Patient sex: M
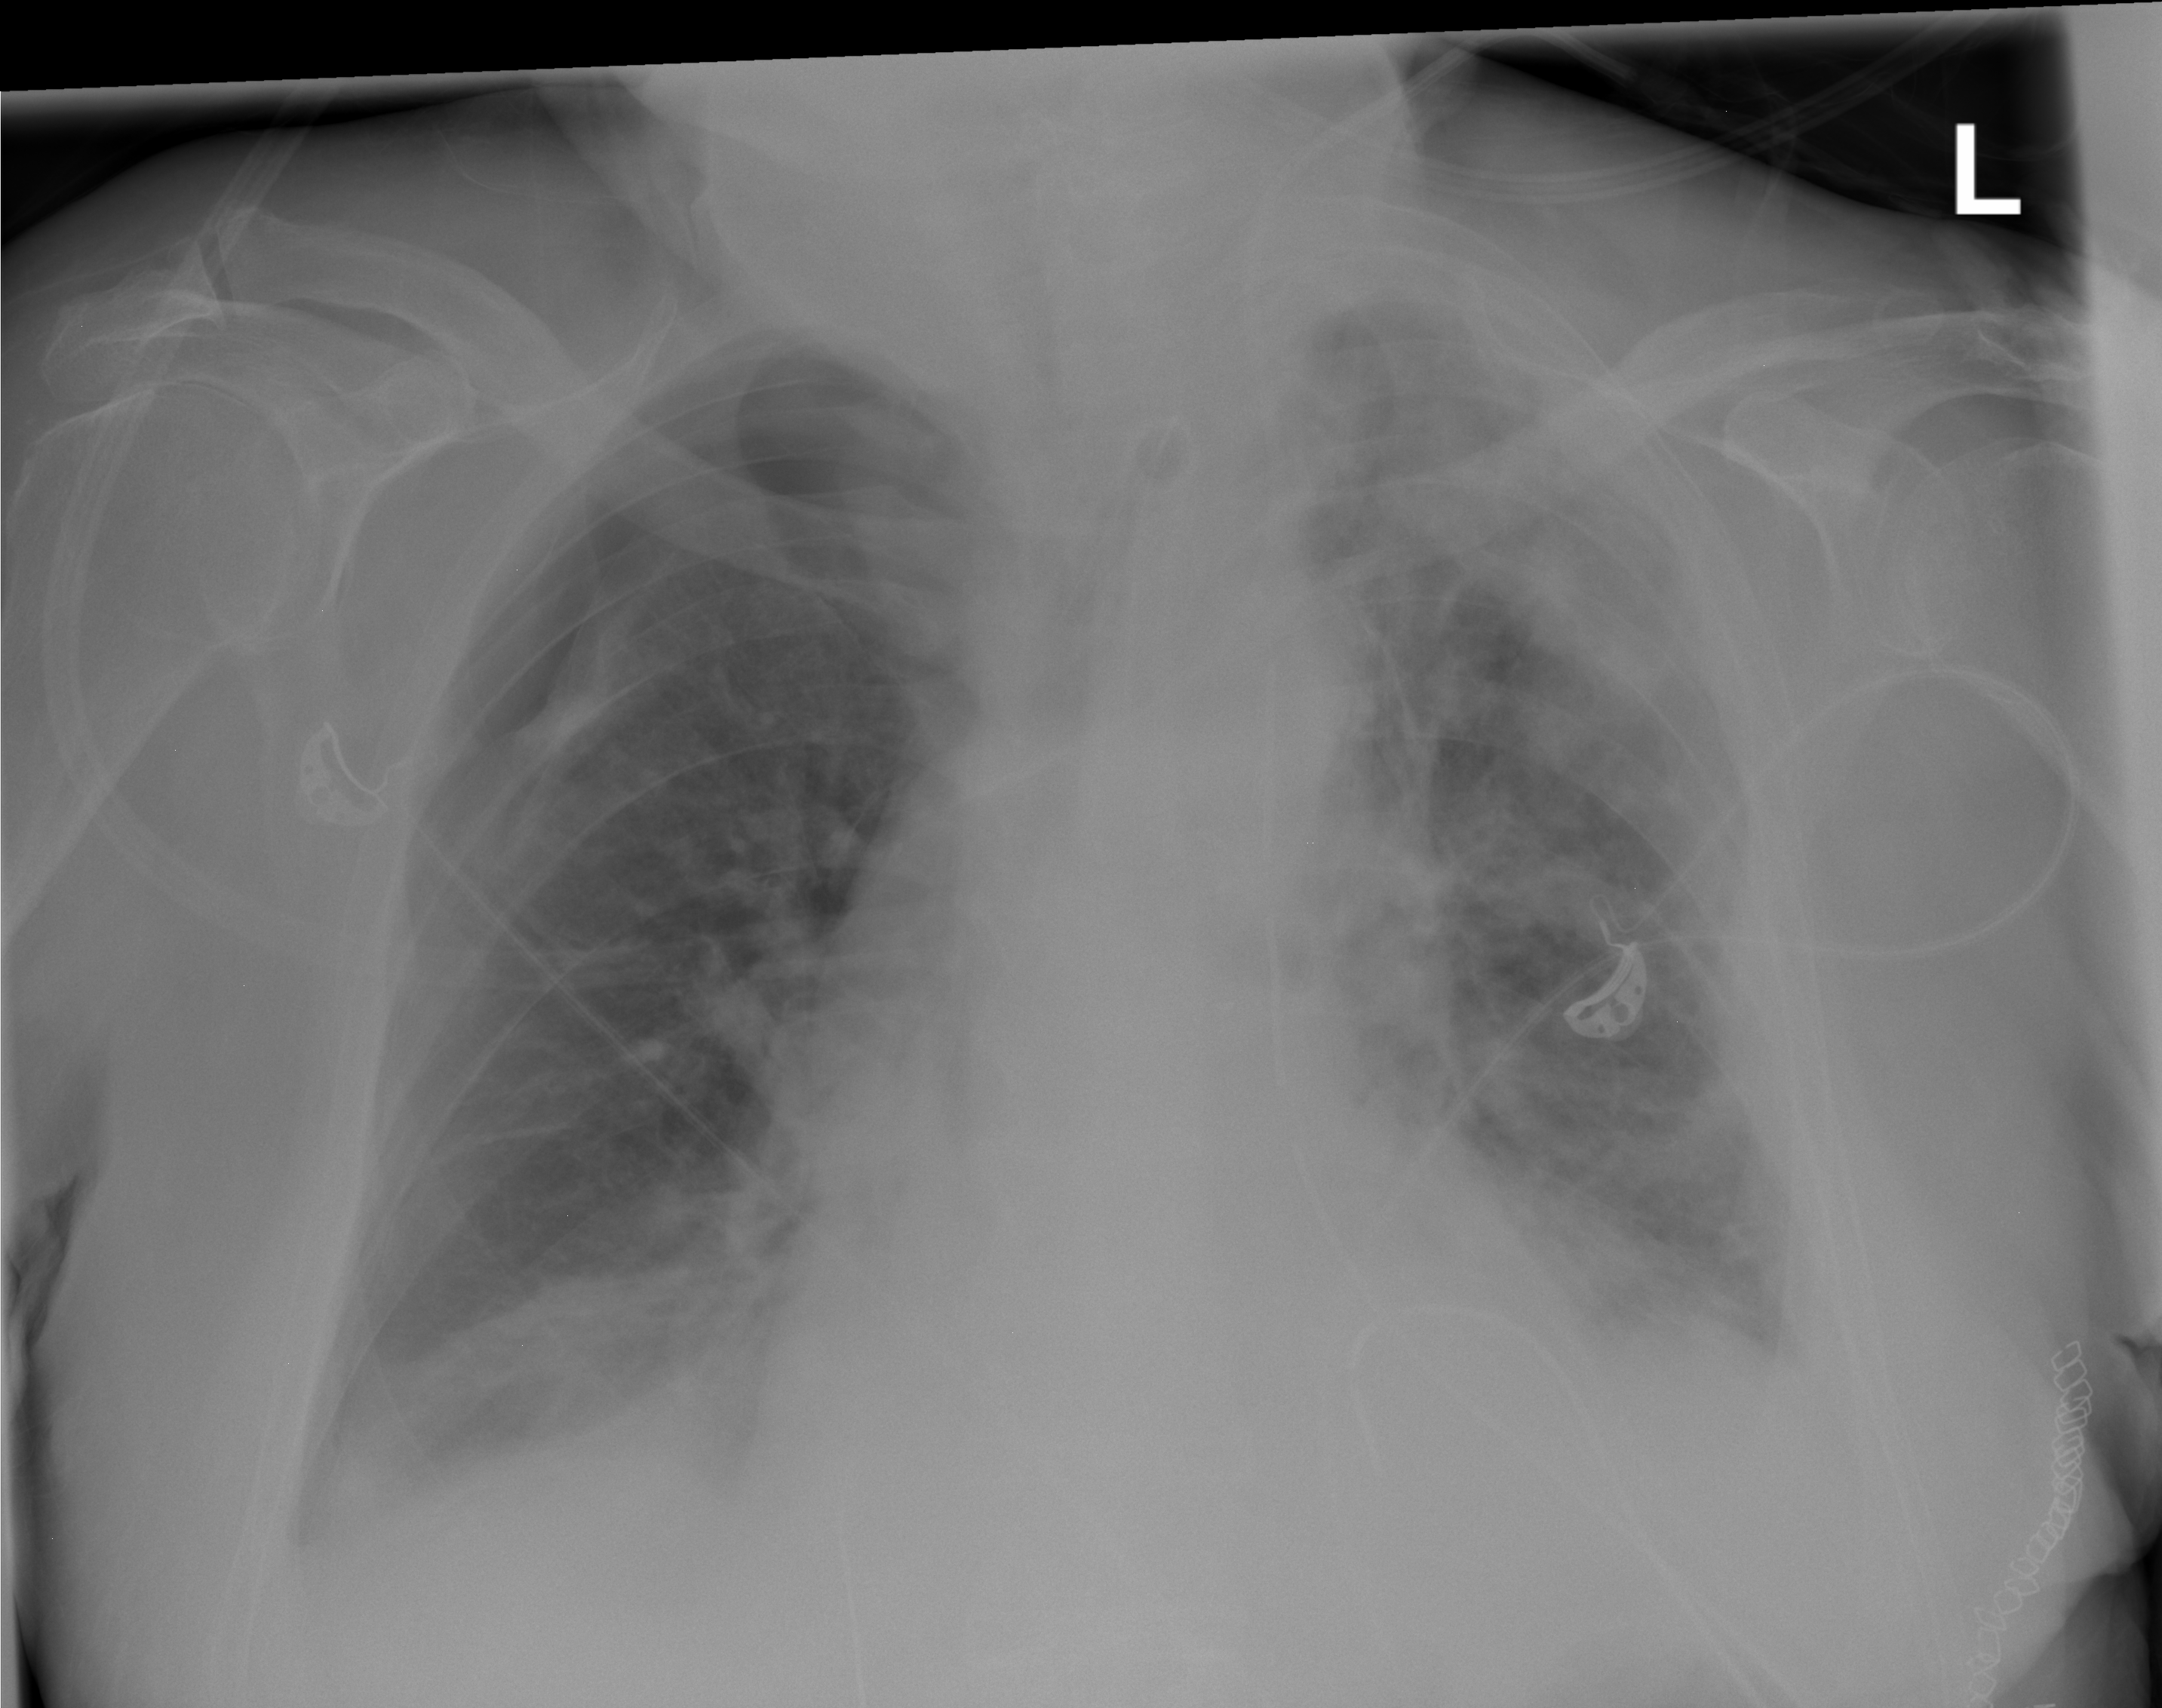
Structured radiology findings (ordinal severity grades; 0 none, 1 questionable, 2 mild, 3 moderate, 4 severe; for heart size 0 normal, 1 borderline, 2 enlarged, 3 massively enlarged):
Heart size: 2
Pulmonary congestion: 2
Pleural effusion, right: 2
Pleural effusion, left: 2
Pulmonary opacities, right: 0
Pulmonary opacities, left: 2
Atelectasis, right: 2
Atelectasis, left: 2